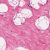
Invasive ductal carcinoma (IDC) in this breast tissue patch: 0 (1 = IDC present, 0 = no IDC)